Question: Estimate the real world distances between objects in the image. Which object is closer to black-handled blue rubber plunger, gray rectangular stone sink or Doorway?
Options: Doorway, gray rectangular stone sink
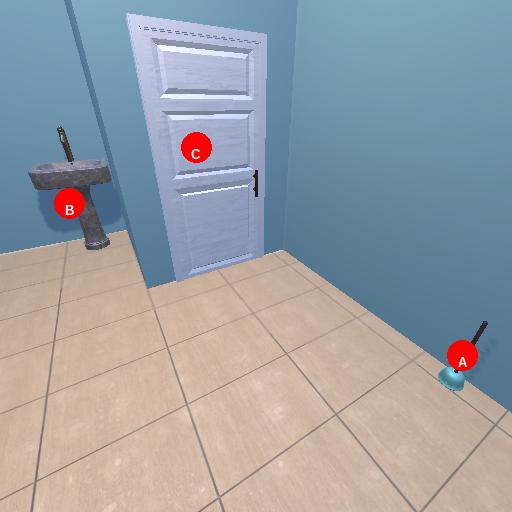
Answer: Doorway